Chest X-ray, PA view. Patient: 65 years old, sex F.
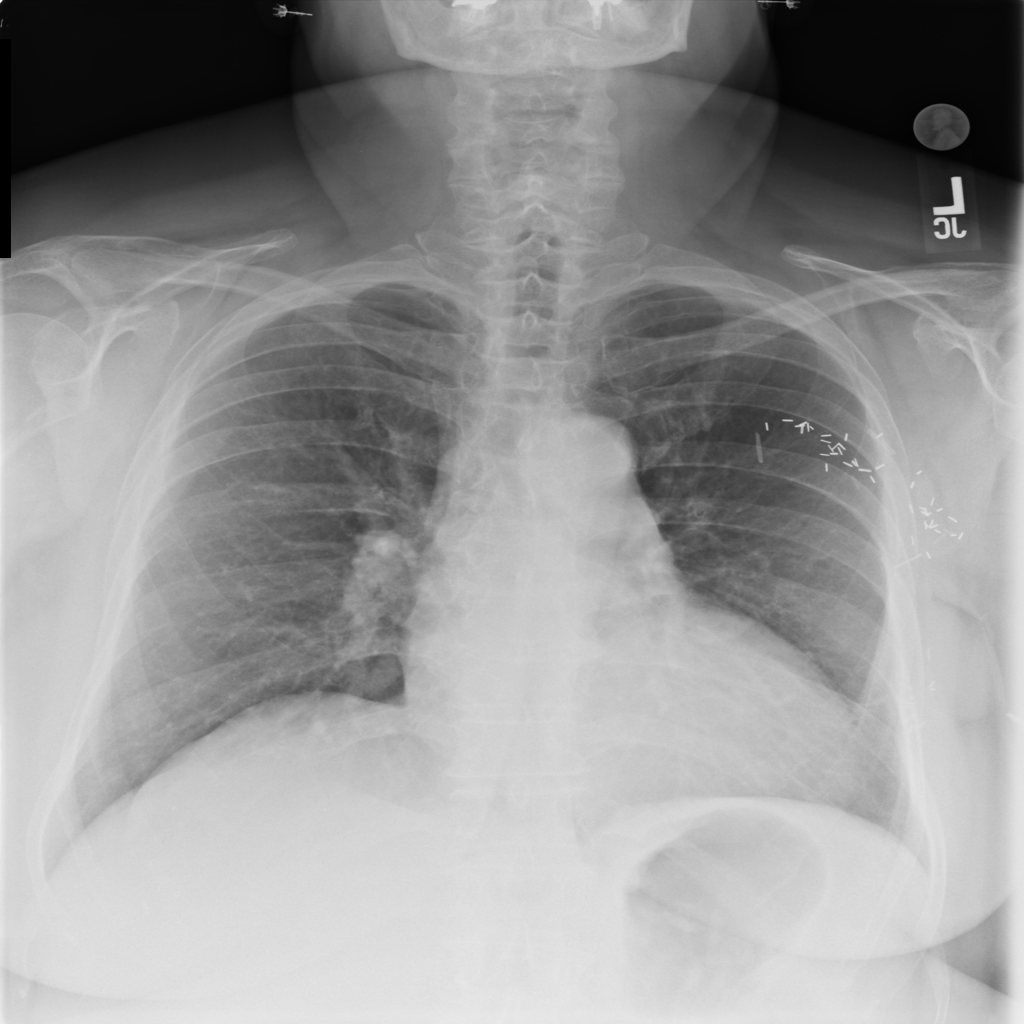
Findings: No Finding